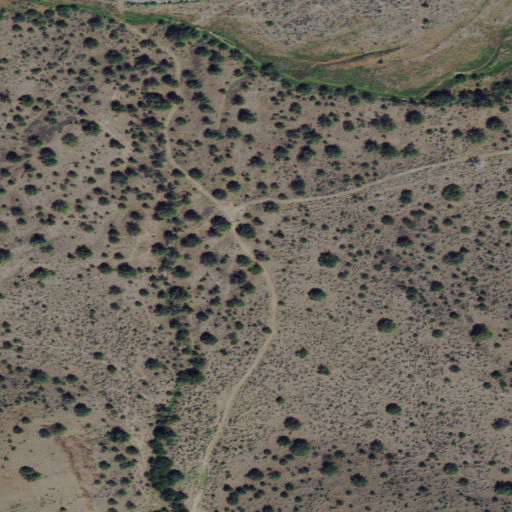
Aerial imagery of valley in Oregon named Mays Grade Canyon containing shrub and grassland